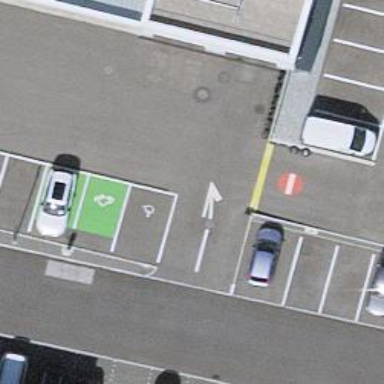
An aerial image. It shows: Designated parking space for disabled individuals.